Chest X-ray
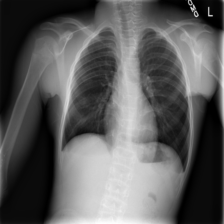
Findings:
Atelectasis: negative
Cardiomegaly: negative
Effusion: negative
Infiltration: positive
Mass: negative
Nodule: negative
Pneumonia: negative
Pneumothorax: negative
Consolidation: negative
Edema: negative
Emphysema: negative
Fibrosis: negative
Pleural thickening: negative
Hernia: negative